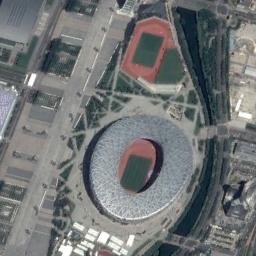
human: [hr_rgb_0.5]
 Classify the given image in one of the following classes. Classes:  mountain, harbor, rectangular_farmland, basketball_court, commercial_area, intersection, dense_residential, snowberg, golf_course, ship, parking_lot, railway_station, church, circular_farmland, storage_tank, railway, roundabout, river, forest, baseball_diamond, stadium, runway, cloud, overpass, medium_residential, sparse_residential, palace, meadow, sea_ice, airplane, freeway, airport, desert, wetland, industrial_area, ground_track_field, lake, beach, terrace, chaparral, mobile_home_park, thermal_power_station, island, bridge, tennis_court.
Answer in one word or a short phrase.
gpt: stadium